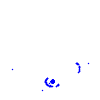
Particle: pion